Chest X-ray. View position: PA
Patient age: 52
Patient sex: F
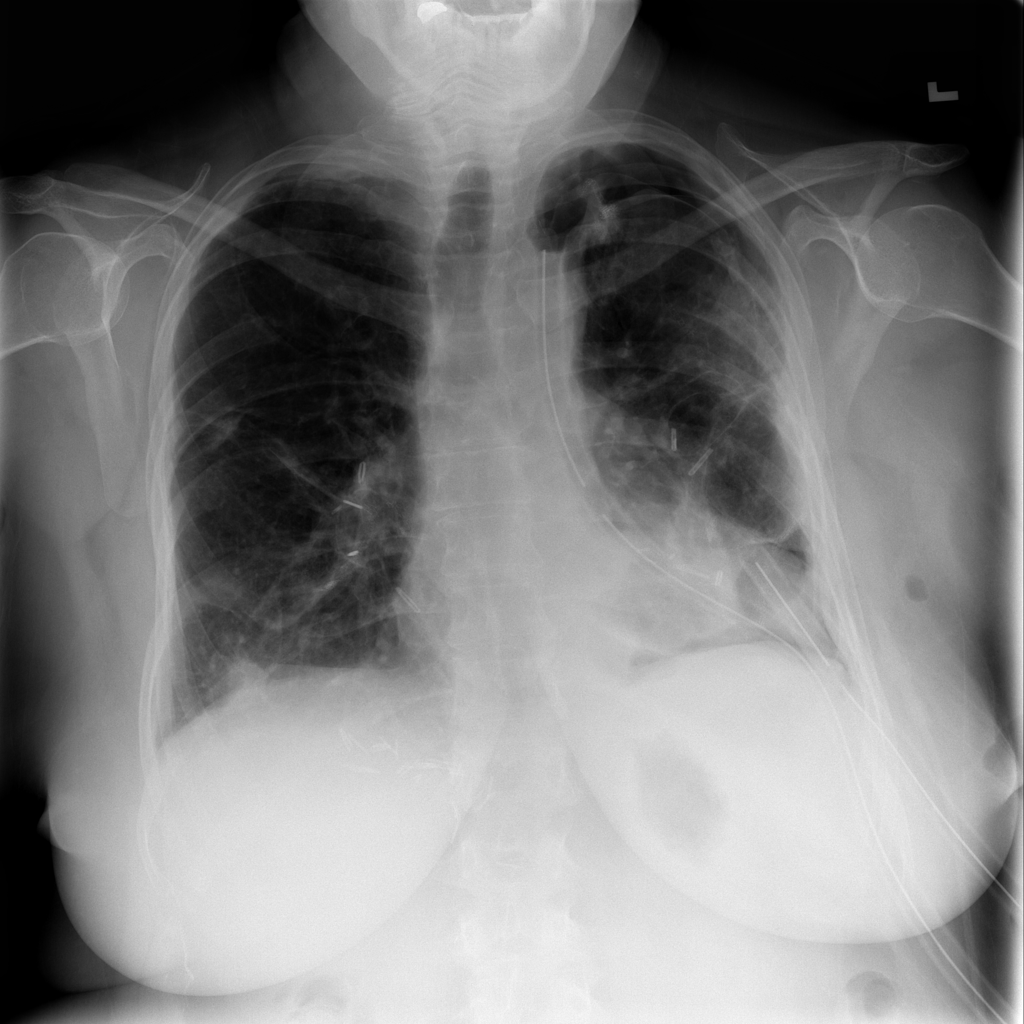
Finding: Pneumothorax